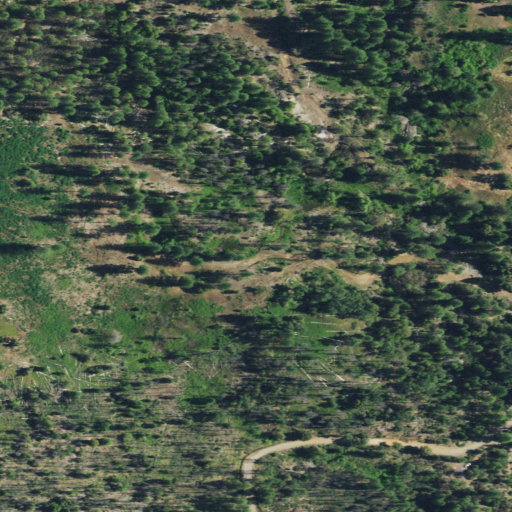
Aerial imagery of valley in California named Byrds Valley containing evergreen forest, shrub, mixed forest, open development, and low intensity development